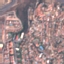
Land use / land cover class: Residential